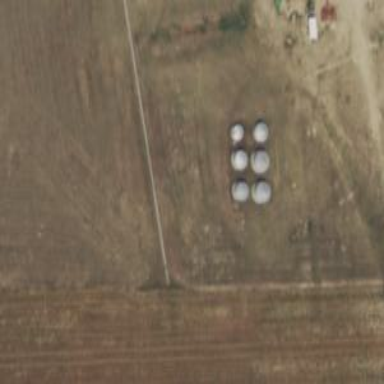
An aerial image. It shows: Silo.